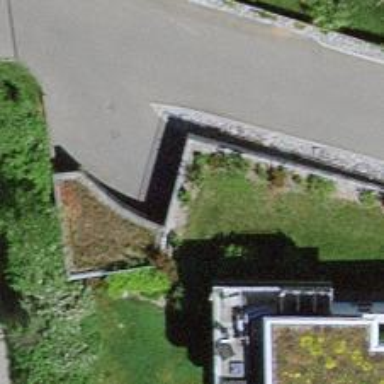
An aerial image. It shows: Building.